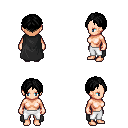
a pixel art fantasy rpg character, female body template, human, light skin, black cape, white pants, black parted hairstyle, four views (front, back, left, right), 2x2 character sprite sheet, small pixel art, hard edges, no anti-aliasing